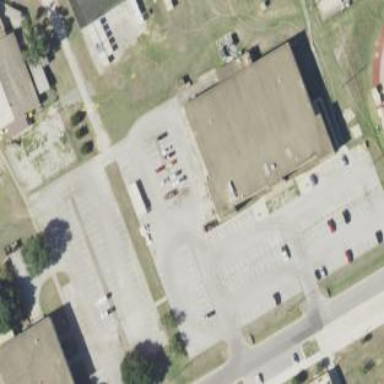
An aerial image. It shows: Building housing bowling alley.